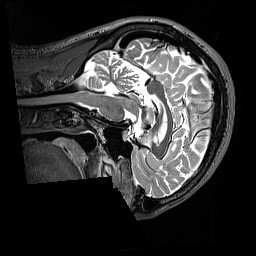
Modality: T2w
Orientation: sagittal
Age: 39
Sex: male
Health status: healthy
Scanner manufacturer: siemens
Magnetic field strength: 3 T
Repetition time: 3.2 s
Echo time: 0.568 s